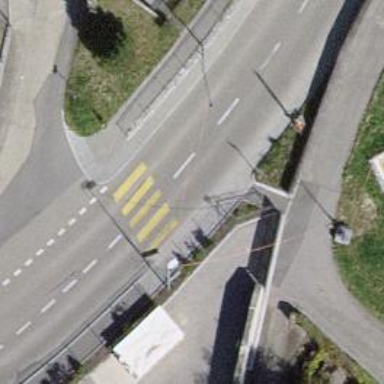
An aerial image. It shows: Zebra crossing on the road.